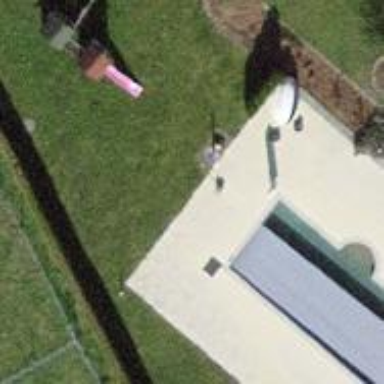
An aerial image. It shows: Swimming pool located in leisure land.